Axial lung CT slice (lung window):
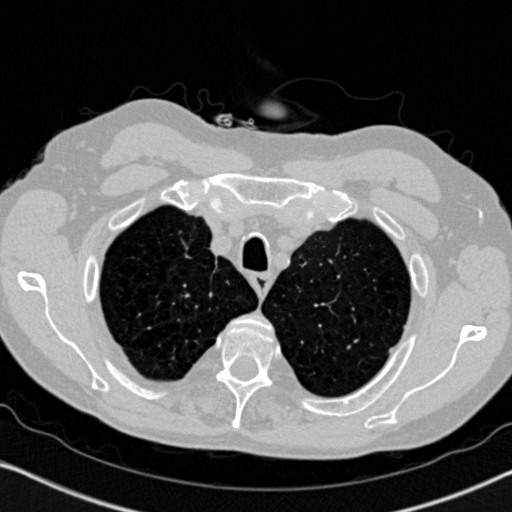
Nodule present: no